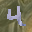
Label: 4